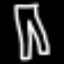
Label: pants